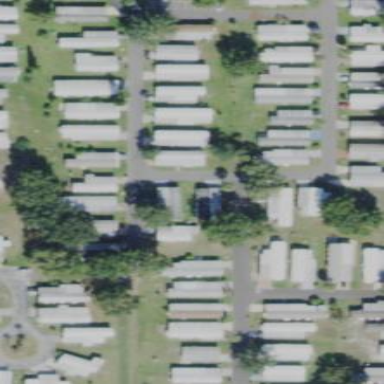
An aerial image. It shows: Residential area known as trailer park.